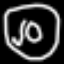
Label: donut